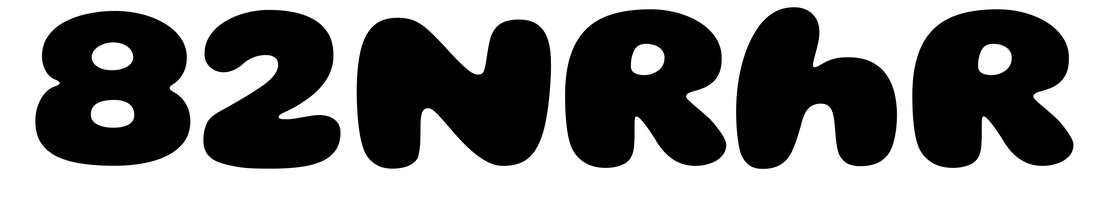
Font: Gluten_ExtraBold